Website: walmart
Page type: billing-address
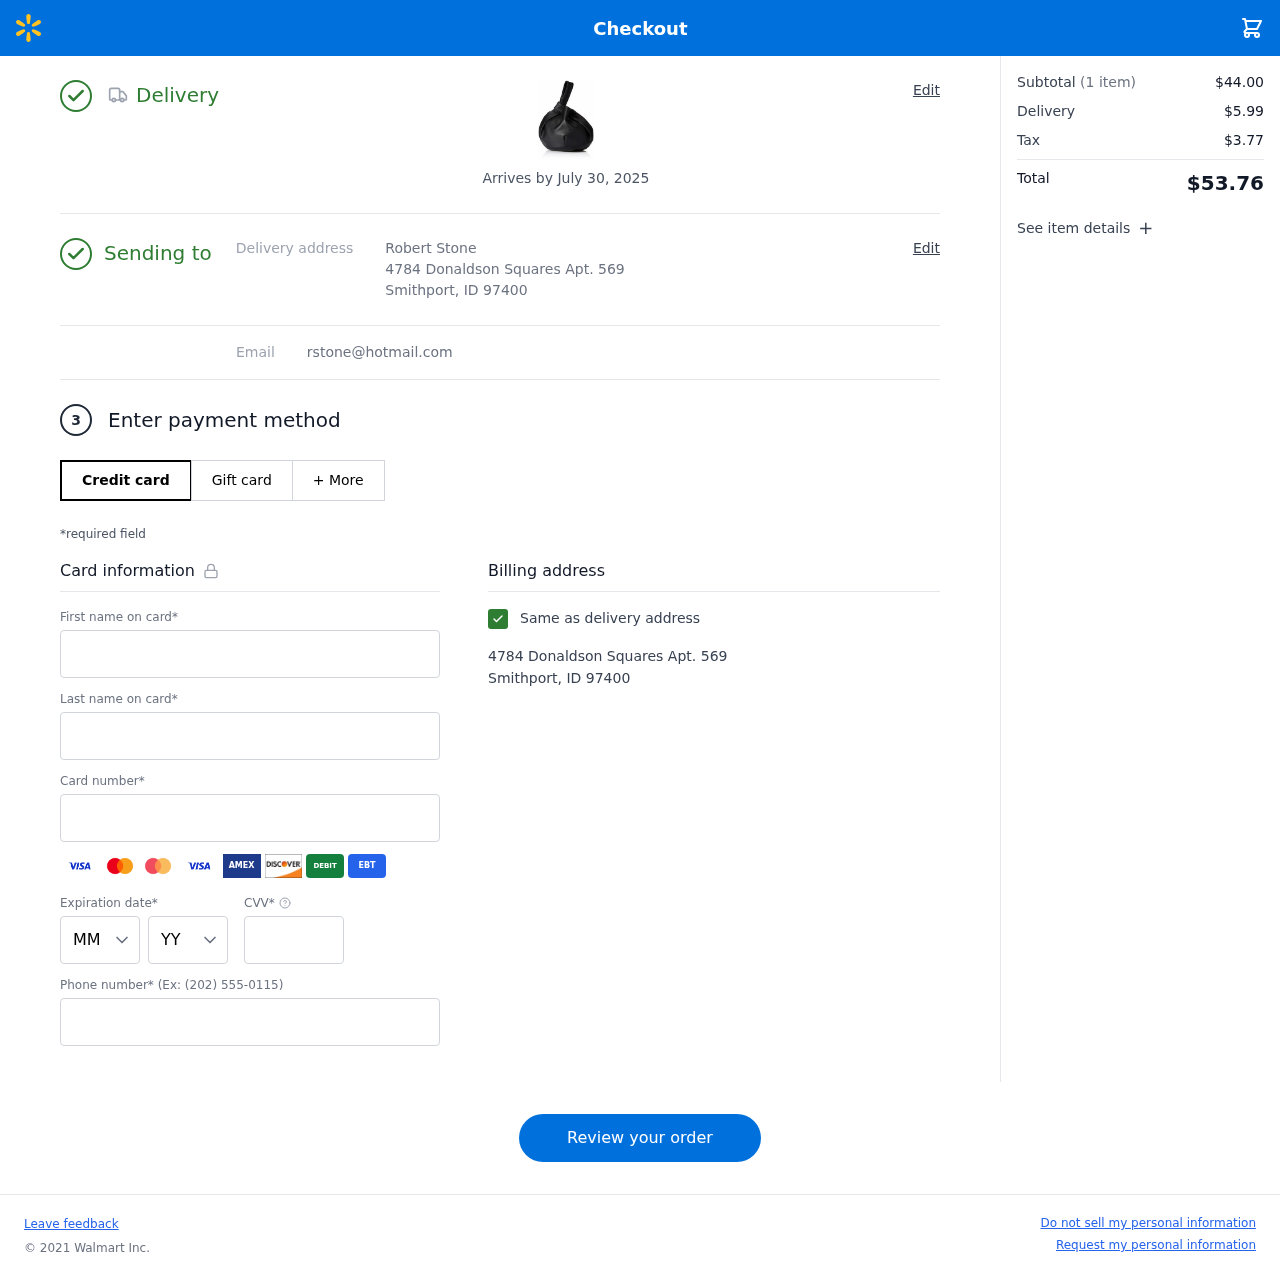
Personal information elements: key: PII_CARD_CVV
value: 071
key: PII_CARD_EXPIRY_MONTH
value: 08
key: PII_CARD_EXPIRY_YEAR
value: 29
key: PII_CARD_NUMBER
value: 2261 5847 3519 5615
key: PII_EMAIL
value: rstone@hotmail.com
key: PII_FIRSTNAME
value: Robert
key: PII_FULLNAME
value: Robert Stone
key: PII_LASTNAME
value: Stone
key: PII_PHONE
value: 2582311607
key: PII_STREET
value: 4784 Donaldson Squares Apt. 569
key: PII_CITY_STATE_ZIP
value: Smithport, ID 97400
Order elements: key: ORDER_DELIVERY_DATE
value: Arrives by July 30, 2025
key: ORDER_NUM_ITEMS
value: (1 item)
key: ORDER_SUBTOTAL
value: $44.00
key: ORDER_SHIPPING_COST
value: $5.99
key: ORDER_TAX
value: $3.77
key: ORDER_TOTAL
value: $53.76